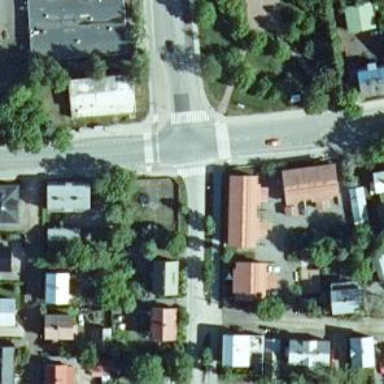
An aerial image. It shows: Asphalt footway with uncontrolled crossing.